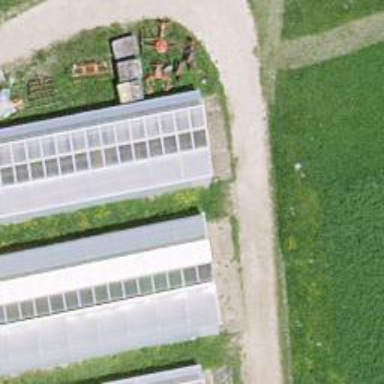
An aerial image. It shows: Greenhouse.